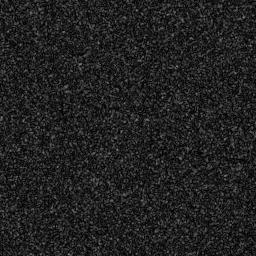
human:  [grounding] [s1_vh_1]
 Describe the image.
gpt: In the satellite image, there is  <ref>1 large ship </ref> <box>[[35, 62, 73, 76, 0]]</box> located at center.